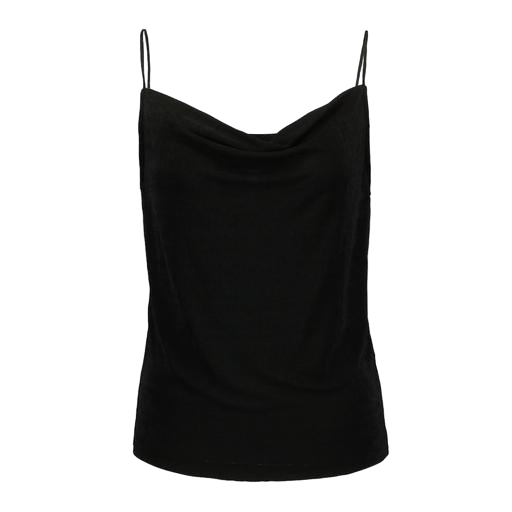
black women's fluid cami, black cowl-neck top, black chelsea cami, white background